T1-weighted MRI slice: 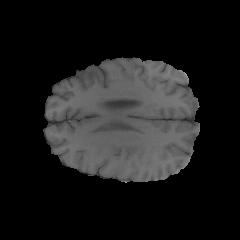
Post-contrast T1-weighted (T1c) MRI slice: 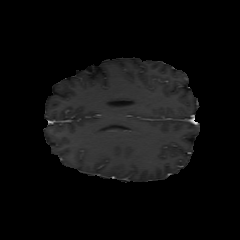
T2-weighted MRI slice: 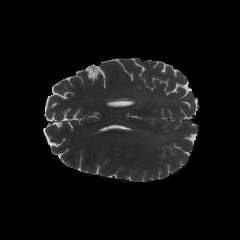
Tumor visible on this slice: no